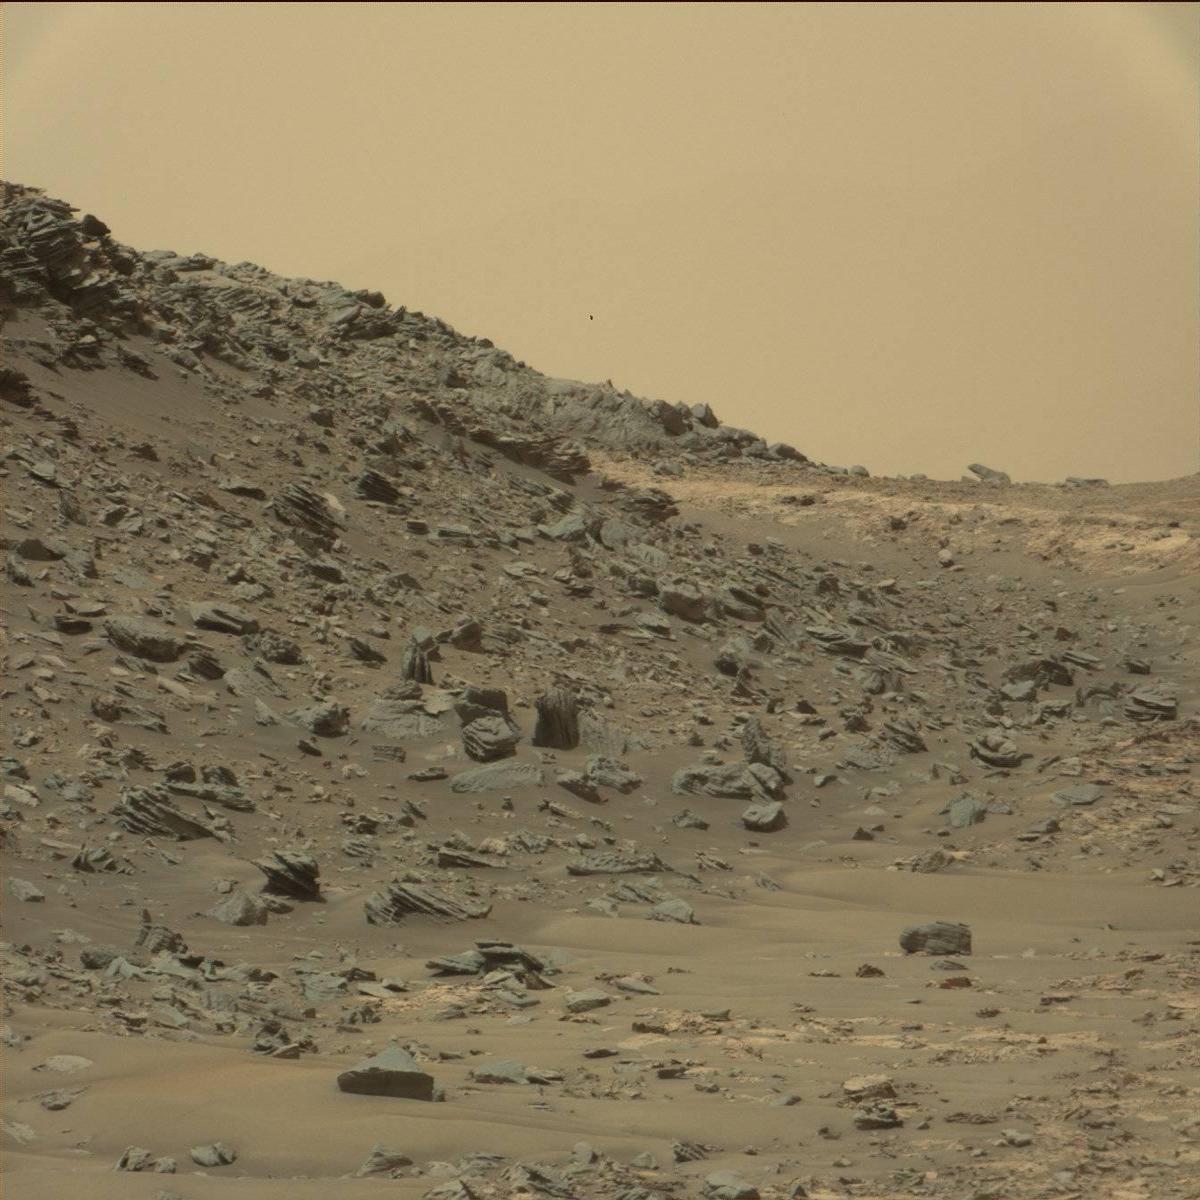
Terrain classes present: Bedrock, Rock, Sand / Soil, Sky